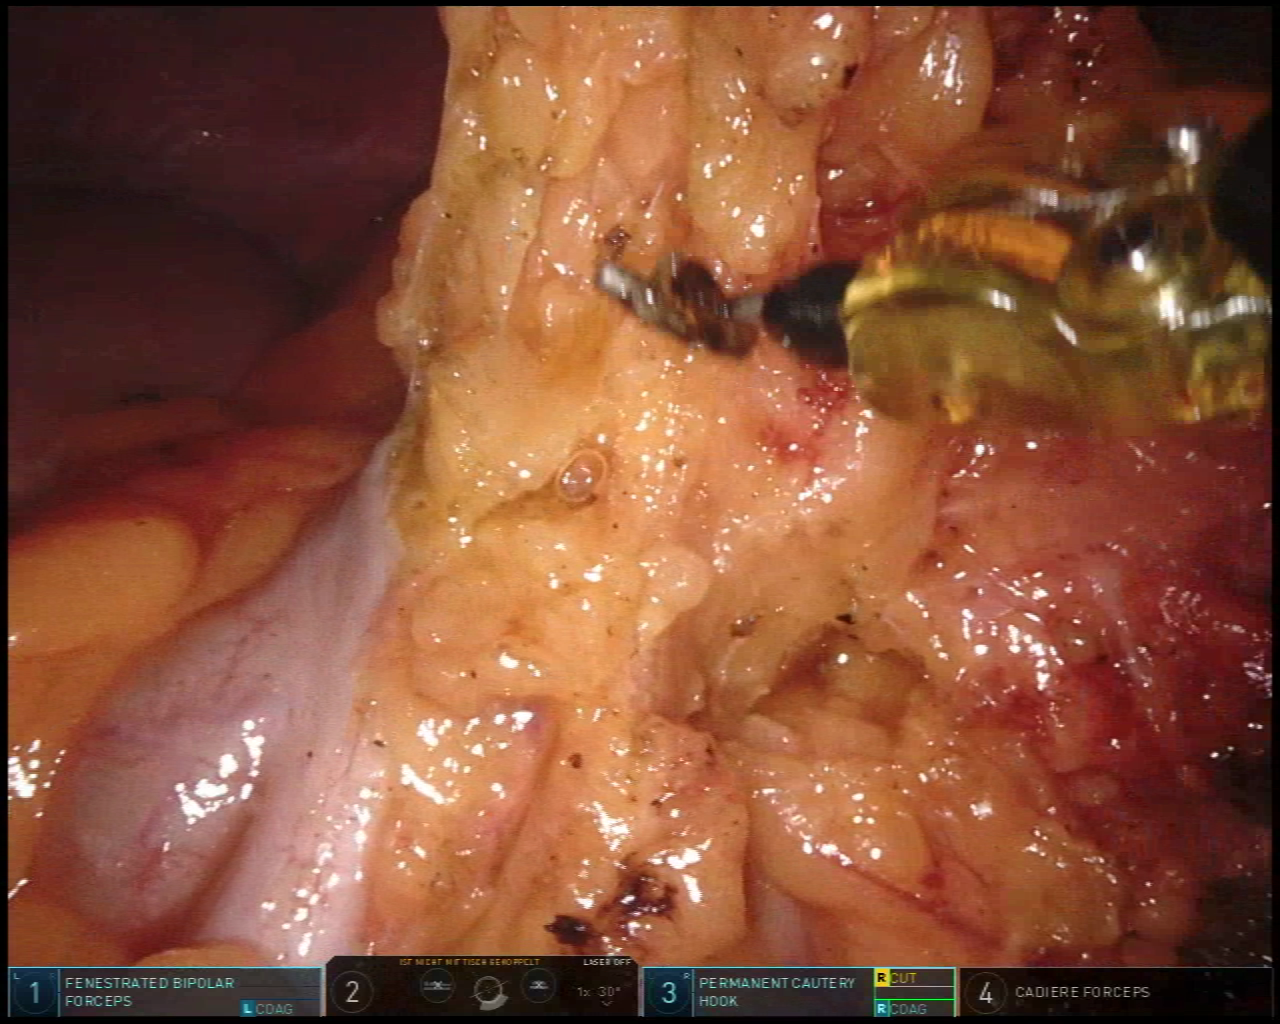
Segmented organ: stomach
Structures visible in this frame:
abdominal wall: yes
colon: yes
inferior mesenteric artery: no
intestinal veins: no
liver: no
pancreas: no
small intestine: no
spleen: yes
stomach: yes
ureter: no
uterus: no
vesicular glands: no